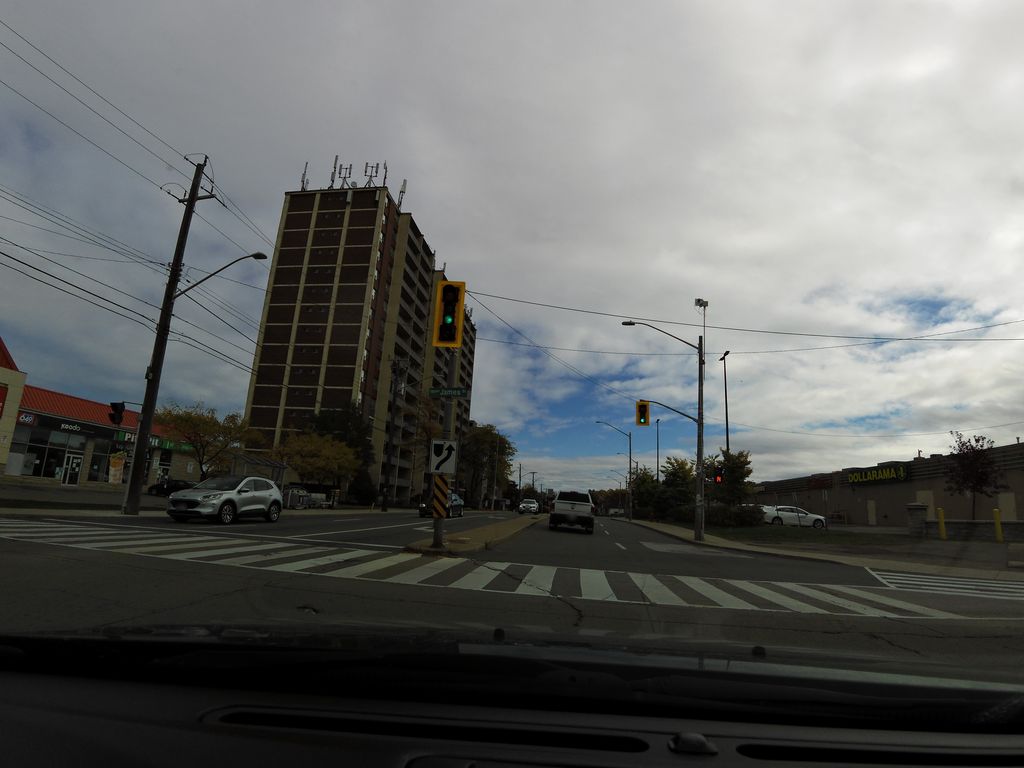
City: hamilton